Question: good day!
i am using ms access and i want to know what will i do if i have 5 comboboxes in my form then 10 choices of name which connect in one table, how can make that if ever i select one of the name in list then the selected list will not show on the 2nd combobox list. there are 5 comboboxes in my list. look like this

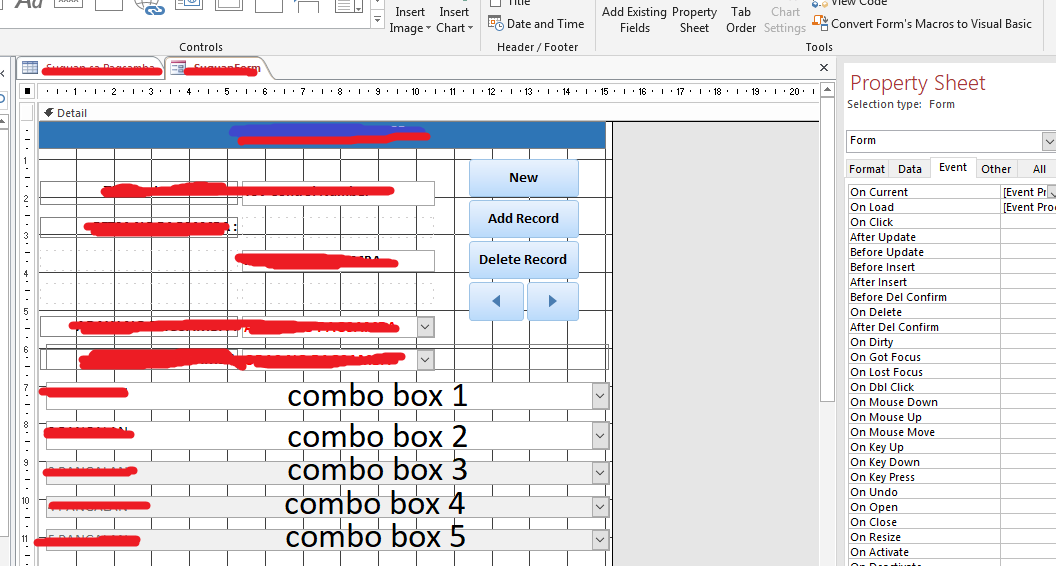
Answer: Consider switching to value list and add the items the boxes using a query in VBA. Then delete and add items from other boxes when a change is made.
'''
Option Explicit
' Have to use global variables because combobox.oldValue is not reliable
Dim strOld1 As String
Dim strOld2 As String
Dim strOld3 As String
Dim strOld4 As String
Dim strOld5 As String
Private Sub frmMain_Load()
Dim rsNames as Recordset
' Get names
Set rsNames = CurrentDB.OpenRecordset( _
"SELECT [Names] " & _
"FROM tblPerson")
' Setup recordset
If rsNames.RecordCount > 0 Then
rsNames.MoveLast
rsNames.MoveFirst
' Add names to all boxes
Do While Not rsNames.EOF
cboNames1.addItem rsNames.Field("Name")
cboNames2.addItem rsNames.Field("Name")
cboNames3.addItem rsNames.Field("Name")
cboNames4.addItem rsNames.Field("Name")
cboNames5.addItem rsNames.Field("Name")
rsNames.MoveNext
End If
' Dispose recordset asap
Set rsNames = Nothing
End Sub
Private Sub addRemoveItem(ByRef thisCombo As Variant, ByRef oldValue As String)
Dim arrCombos(1 To 5) As ComboBox
Dim otherCombo As Variant
Dim intIndex As Integer
' Get a list of all combo boxes
Set arrCombos(1) = Me.cboNames1
Set arrCombos(2) = Me.cboNames2
Set arrCombos(3) = Me.cboNames3
Set arrCombos(4) = Me.cboNames4
Set arrCombos(5) = Me.cboNames5
' Check for comboboxes that are not the one changed
For Each otherCombo in arrCombos
If otherCombo.ControlName <> thisCombo.ControlName Then
' Search for exisitng item
IntIndex = 0
Do While otherCombo.itemData(intIndex) <> thisCombo.Value _
And intIndex < otherCombo.ListCount
intIndex = intIndex + 1
Loop
' Remove the found item
otherCombo.removeItem intIndex
' Add unselected value back
If oldValue <> "" Then
otherCombo.addItem oldValue
End if
Next
' Change the old value to the new one
oldValue = thisCombo.Value
End Sub
Private Sub cboName1_Change()
RemoveAddItem Me.cboName1, strOld1
End Sub
Private Sub cboName2_Change()
RemoveAddItem Me.cboName2, strOld2
End Sub
Private Sub cboName3_Change()
RemoveAddItem Me.cboName3, strOld3
End Sub
Private Sub cboName4_Change()
RemoveAddItem Me.cboName4, strOld4
End Sub
Private Sub cboName5_Change()
RemoveAddItem Me.cboName5, strOld5
End Sub
'''
Sorry, I did this on a phone...